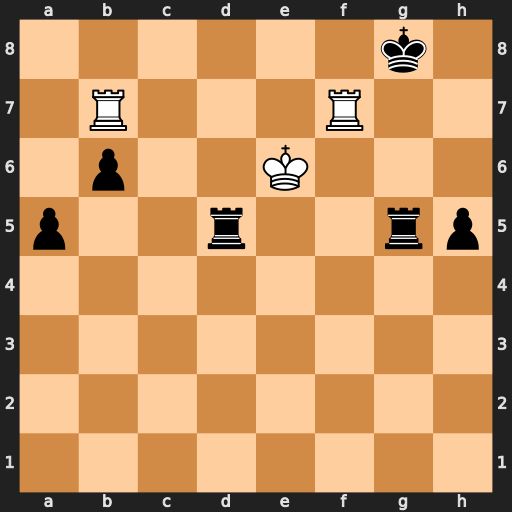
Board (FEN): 6k1/1R3R2/1p2K3/p2r2rp/8/8/8/8
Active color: w
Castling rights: -
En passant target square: -
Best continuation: Rb8+ Rd8 Rxd8#